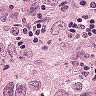
Metastatic tissue present: yes